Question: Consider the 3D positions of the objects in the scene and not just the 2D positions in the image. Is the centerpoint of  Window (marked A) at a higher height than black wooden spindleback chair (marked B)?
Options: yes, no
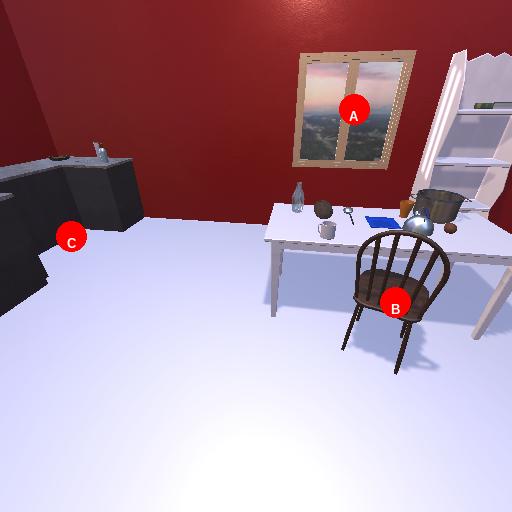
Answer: yes